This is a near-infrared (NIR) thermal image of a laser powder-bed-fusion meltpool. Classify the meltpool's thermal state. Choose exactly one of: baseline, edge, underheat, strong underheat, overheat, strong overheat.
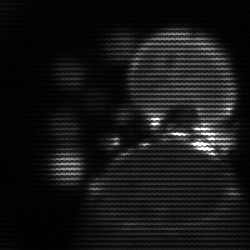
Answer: edge